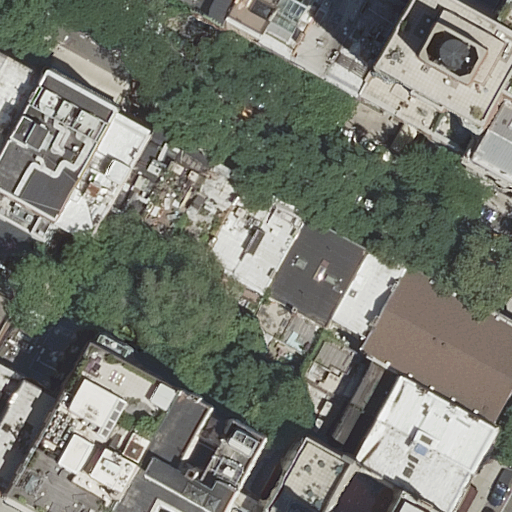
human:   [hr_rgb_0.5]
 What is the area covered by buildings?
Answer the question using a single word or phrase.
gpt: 5691m2

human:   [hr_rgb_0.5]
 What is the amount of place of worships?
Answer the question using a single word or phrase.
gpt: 1

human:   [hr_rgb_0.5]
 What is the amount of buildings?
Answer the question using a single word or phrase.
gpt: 27

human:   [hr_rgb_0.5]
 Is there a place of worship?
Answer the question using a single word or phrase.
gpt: yes

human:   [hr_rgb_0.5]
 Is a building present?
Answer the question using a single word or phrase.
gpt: yes

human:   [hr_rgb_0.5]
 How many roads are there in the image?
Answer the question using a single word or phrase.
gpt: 1

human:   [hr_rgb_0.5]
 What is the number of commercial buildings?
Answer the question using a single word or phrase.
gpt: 1

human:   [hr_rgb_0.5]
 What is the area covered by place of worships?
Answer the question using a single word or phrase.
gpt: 40m2

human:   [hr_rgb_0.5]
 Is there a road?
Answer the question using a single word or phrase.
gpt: yes

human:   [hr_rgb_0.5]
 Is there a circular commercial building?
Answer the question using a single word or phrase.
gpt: no

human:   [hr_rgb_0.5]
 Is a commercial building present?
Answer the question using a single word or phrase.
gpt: yes

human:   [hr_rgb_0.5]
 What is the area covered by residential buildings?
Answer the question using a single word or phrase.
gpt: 5262m2

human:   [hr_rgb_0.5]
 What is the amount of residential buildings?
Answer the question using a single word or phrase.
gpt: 25

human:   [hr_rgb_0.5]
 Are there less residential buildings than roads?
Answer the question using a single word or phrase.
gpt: no

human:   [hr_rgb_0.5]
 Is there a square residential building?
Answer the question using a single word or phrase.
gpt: no

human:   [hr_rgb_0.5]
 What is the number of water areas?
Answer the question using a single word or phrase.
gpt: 0

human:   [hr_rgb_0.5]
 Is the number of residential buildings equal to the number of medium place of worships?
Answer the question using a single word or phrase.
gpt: no

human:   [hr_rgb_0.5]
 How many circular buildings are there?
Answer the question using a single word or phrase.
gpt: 0

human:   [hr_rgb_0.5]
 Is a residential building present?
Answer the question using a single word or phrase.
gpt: yes

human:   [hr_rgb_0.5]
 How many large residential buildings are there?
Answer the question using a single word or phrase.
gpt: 3

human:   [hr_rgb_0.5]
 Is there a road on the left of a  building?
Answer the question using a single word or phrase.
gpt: yes

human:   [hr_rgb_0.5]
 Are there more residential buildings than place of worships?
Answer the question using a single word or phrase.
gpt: yes

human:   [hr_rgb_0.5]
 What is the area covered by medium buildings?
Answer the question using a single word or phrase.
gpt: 3554m2

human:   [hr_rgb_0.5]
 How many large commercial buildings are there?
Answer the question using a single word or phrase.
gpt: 0

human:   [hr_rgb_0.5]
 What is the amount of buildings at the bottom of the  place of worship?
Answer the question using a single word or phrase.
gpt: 3

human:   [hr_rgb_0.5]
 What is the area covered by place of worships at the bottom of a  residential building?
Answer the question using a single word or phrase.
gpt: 40m2

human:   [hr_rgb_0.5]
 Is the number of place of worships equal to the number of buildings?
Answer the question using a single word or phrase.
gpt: no

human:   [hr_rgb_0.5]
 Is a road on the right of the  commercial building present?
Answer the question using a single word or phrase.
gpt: no

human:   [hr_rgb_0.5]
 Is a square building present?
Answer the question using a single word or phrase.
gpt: no

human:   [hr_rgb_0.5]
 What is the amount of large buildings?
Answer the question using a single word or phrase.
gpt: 3

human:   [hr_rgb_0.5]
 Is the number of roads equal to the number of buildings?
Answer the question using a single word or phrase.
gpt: no

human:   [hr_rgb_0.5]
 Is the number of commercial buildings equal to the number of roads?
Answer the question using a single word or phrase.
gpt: yes

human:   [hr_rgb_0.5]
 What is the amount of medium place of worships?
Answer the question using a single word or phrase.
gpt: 0

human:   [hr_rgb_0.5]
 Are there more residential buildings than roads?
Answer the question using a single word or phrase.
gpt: yes

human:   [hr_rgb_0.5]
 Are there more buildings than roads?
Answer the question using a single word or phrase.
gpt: yes

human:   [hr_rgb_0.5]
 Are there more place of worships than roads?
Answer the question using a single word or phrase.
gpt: no

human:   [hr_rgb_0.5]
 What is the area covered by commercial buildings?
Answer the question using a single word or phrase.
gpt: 388m2

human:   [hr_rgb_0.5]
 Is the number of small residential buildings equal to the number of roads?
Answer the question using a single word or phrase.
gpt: no

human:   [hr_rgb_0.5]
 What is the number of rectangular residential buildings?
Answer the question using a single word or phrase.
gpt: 19

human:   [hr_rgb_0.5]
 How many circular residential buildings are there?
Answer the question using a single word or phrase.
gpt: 0

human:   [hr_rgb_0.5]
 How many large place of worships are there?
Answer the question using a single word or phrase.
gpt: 0

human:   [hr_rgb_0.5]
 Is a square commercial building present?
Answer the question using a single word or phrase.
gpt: no

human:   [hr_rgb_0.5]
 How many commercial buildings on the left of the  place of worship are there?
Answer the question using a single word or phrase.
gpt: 0

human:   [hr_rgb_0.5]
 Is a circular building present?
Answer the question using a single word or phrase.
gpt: no

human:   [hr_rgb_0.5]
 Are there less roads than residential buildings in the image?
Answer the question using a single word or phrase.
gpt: yes

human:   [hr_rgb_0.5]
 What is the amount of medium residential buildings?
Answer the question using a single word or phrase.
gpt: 16

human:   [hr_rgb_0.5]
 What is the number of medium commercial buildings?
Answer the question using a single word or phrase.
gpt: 1

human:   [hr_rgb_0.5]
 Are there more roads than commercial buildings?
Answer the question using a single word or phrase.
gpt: no

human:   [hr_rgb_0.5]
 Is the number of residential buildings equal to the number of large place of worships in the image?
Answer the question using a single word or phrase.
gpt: no

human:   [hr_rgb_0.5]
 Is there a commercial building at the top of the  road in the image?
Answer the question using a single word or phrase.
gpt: no

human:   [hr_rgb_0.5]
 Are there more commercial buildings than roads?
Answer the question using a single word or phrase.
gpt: no

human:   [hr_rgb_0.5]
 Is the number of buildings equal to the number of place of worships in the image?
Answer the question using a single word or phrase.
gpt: no

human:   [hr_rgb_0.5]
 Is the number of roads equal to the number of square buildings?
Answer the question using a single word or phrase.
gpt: no

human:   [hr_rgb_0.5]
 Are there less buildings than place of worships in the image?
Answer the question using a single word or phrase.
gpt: no

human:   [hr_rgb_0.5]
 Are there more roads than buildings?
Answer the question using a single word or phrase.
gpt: no

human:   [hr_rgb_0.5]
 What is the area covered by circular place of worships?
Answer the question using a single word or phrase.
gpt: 0m2

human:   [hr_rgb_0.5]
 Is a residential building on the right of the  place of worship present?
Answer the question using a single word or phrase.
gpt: no

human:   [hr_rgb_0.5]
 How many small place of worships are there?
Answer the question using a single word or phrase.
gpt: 1

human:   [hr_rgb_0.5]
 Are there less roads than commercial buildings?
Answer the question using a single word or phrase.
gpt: no

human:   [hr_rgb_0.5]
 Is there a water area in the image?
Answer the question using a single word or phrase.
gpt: no

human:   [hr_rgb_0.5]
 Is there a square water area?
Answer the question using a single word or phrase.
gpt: no

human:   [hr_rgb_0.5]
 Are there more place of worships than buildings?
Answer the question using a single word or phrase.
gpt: no

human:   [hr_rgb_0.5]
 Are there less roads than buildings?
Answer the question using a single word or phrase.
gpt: yes

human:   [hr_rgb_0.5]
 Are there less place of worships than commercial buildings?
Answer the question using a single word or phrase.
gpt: no